Question: I have Cloud Endpoints Framework implemented in my App Engine project, and I'd like to migrate from the deprecated API Explorer to the new Endpoints Portal.
The thing is, unlike the old API Explorer, the Endpoints Portal is not accessible to everybody. When a user that has no access to the GCP project tries to access the portal, he gets:
> No APIs are available that you have permission to view

Is there a way to make the cloud endpoints portal public, and let each endpoints manage the authentication part?
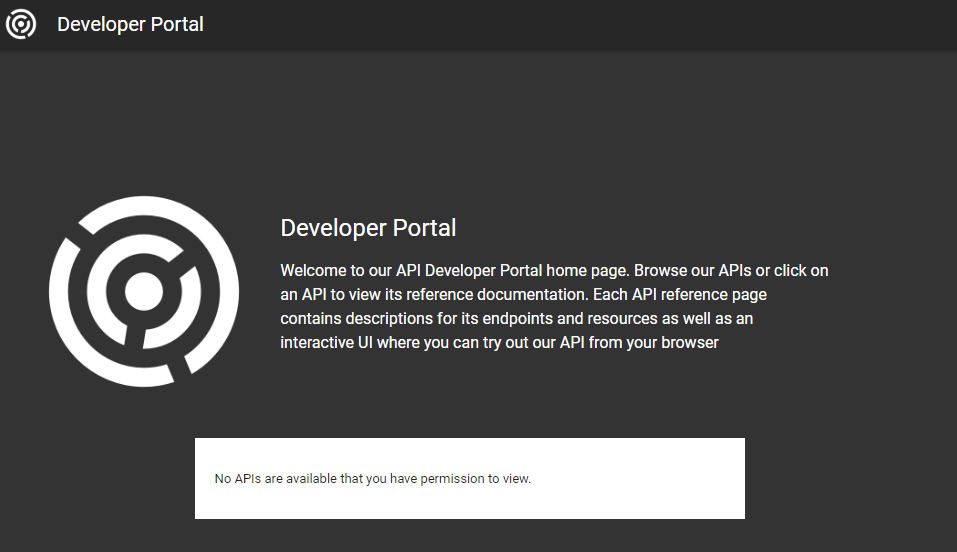
Answer: Access to the Endpoints Portal cannot be made public.
You can find a complete discussion on this topic at this <URL>.
A possible solution is also proposed in the discussion:
> One other option in the meantime is that you could use Google groups for authentication --- that is, you can add a Google group as "Service Consumer", and then every member of that group can view the API + portal.
But if what you want is to make access completely public, not only to your customers / users, this solution is not the best, you should opt for another one.
<URL> could be an excellent solution: it's automatically generated from your OpenAPI document and it's accessible to any user.